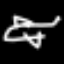
Label: airplane